Chest X-ray. View position: AP
Patient age: 21
Patient sex: M
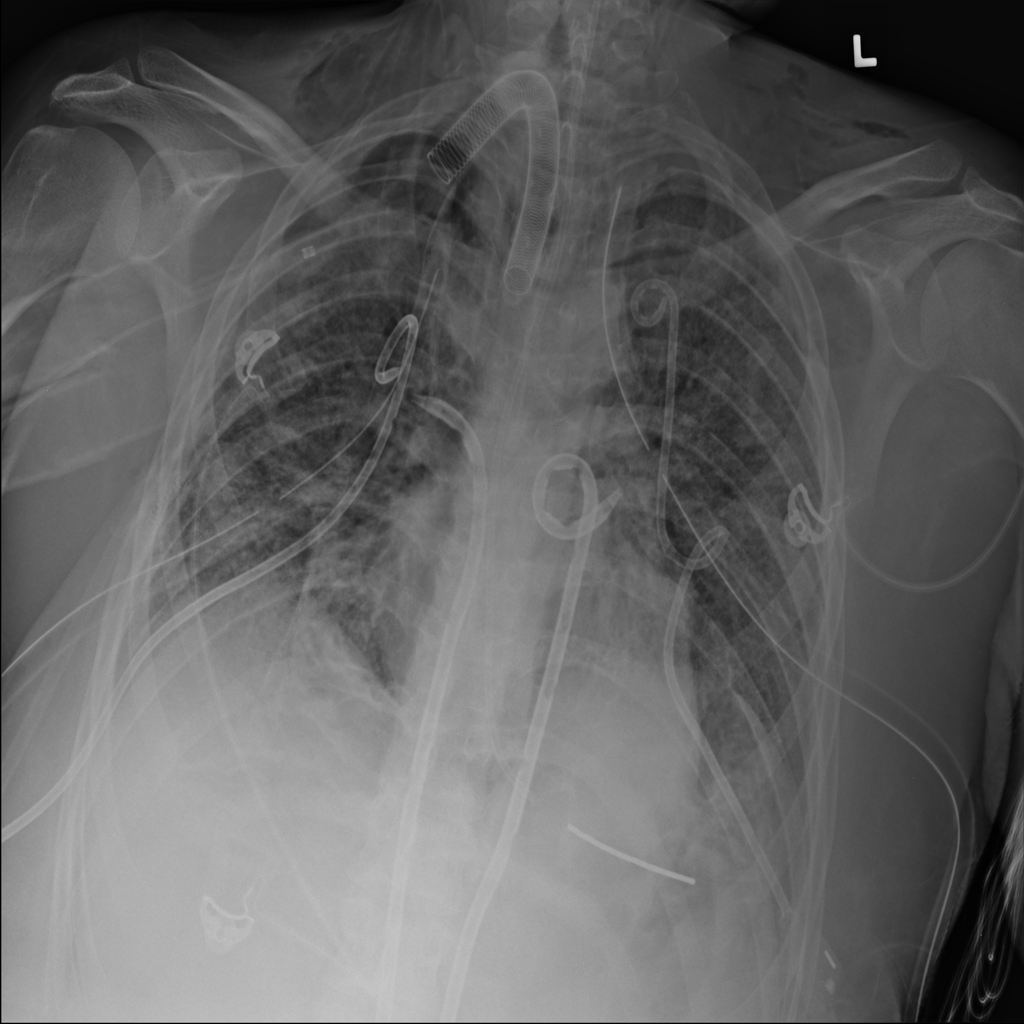
Finding: Pneumothorax